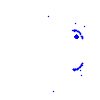
Particle: proton